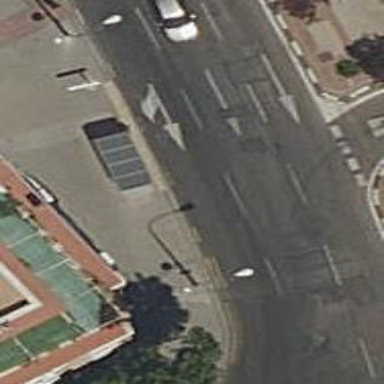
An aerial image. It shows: Bus stop with shelter. It is platform for public transport.